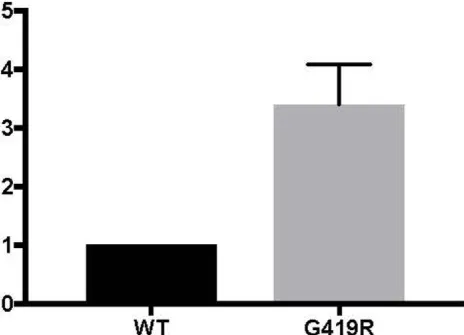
p. G419R STAT3 variant shows increased STAT3 activity at baseline. Wild-type (WT) or mutant STAT3 plasmids were co-transfected into STAT3-deficient cells along with a STAT3-responsive luciferase reporter, followed by measurement of luciferase at 48 h. Averages shown are from four independent experiments.
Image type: pathology (masson_trichrome)